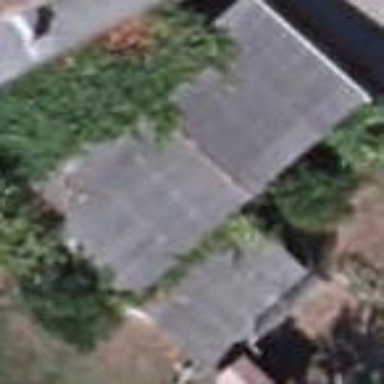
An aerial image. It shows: Shed building.